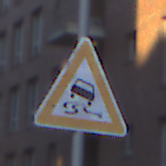
Verkehrszeichen: SchleuderOderRutschgefahr
Umgebung: Outdoor, Urban
Tageszeit: SunriseSunset
Wetter: Clear
Licht: Natural
Jahreszeit: NotSpecified
Kontrast: MediumContrast